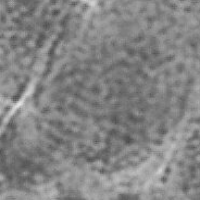
Label: prophase